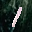
Label: 1